This time-frequency spectrogram was computed from a bearing vibration snapshot; brighter regions carry more energy. What is the most likely bearing condition (normal, inner_race, outer_race, ball)?
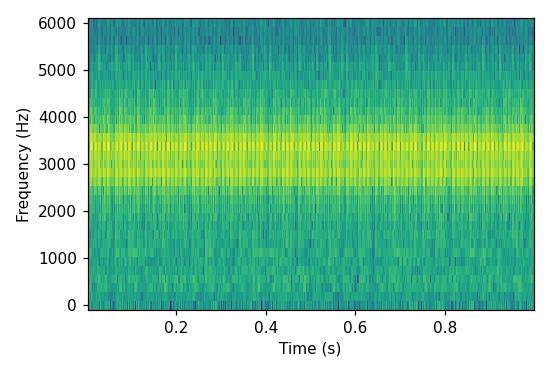
Answer: outer_race